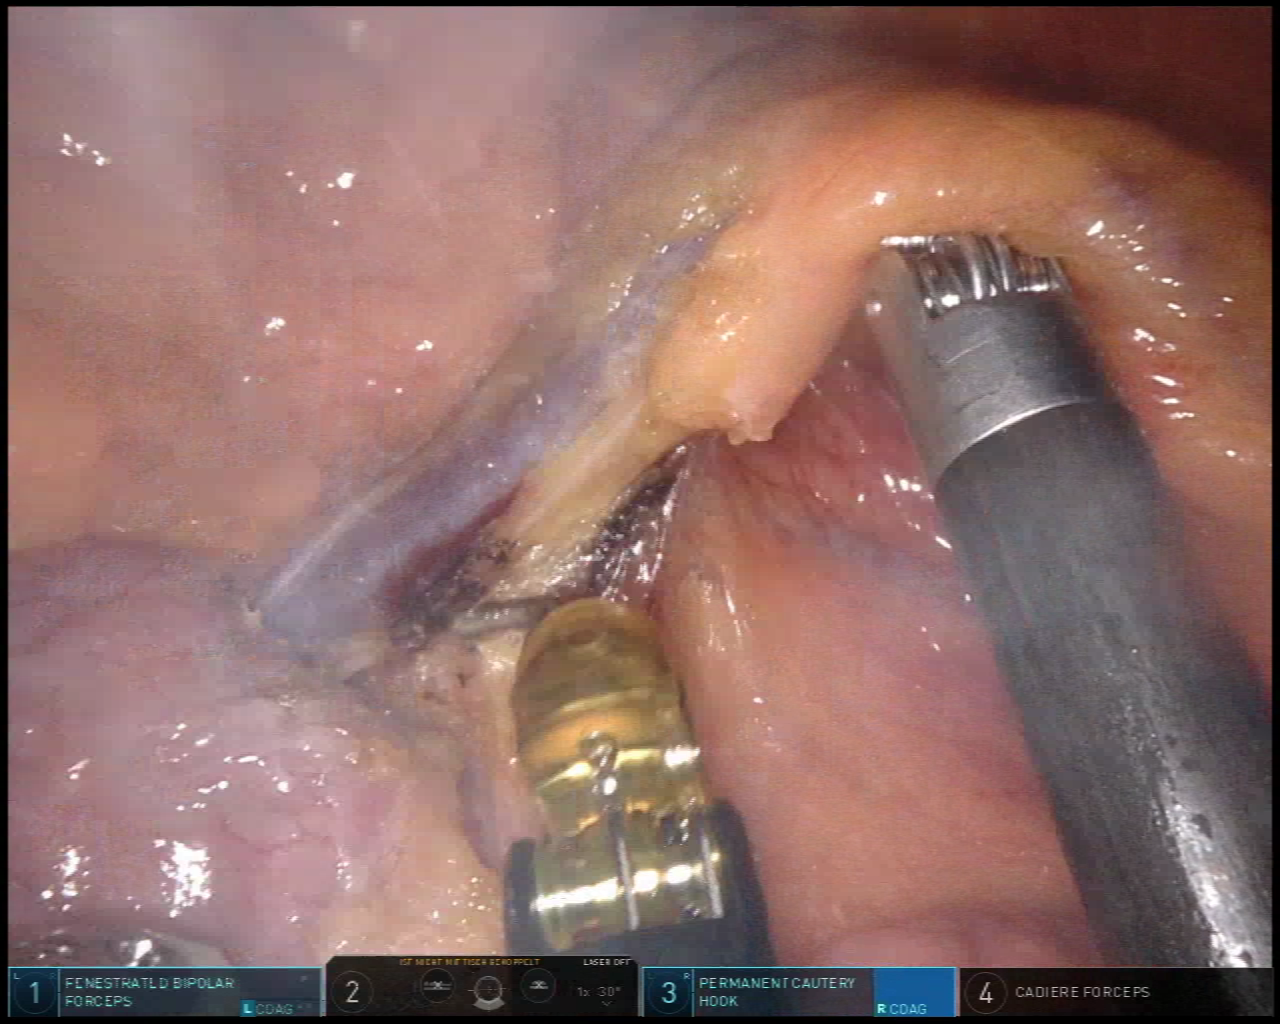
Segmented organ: intestinal_veins
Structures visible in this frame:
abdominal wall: no
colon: no
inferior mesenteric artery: no
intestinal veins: yes
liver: no
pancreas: no
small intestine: yes
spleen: no
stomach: no
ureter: no
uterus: no
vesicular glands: no